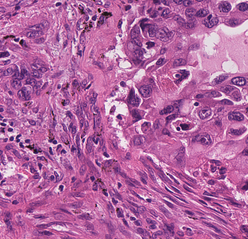
Tumor epithelial tissue: yes
Tumor-associated stroma tissue: yes
Normal tissue: no